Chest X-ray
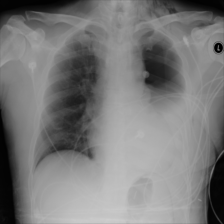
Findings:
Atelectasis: negative
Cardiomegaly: negative
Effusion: negative
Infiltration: negative
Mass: negative
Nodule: negative
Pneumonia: negative
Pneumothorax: negative
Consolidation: negative
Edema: negative
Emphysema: positive
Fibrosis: negative
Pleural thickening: negative
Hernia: negative